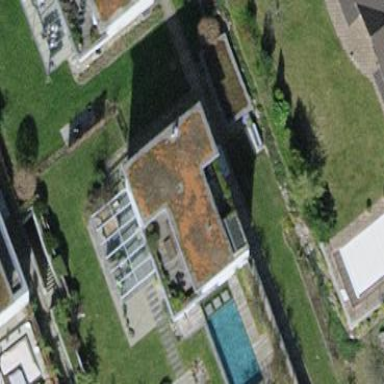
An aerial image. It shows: Detached building with flat roof.